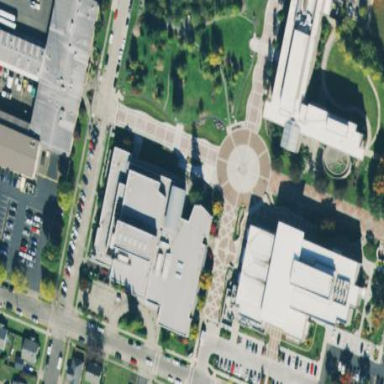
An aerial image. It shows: College building.